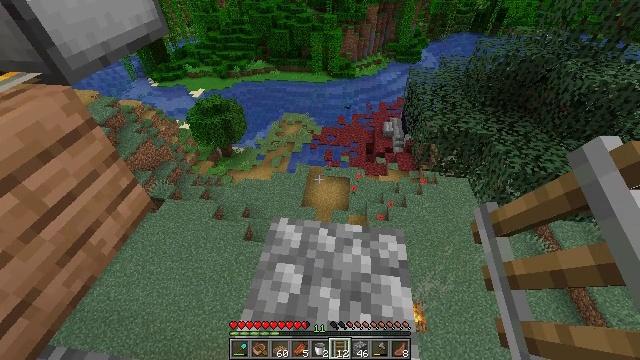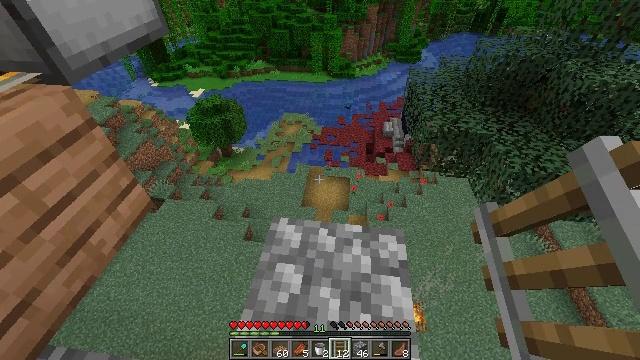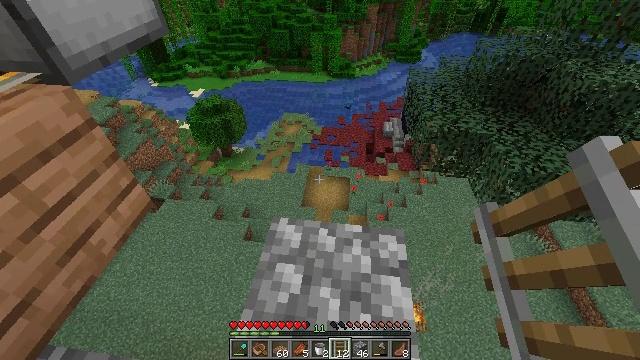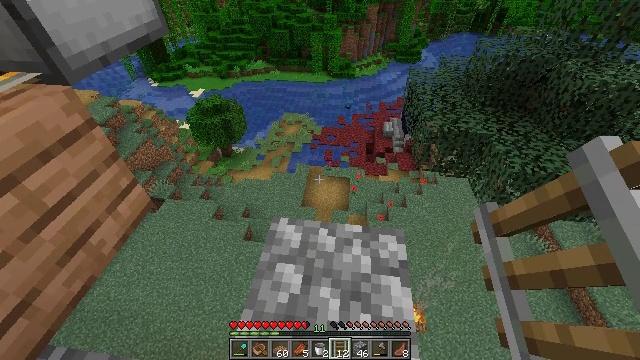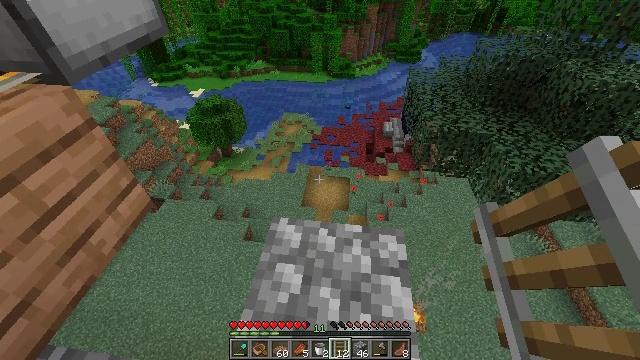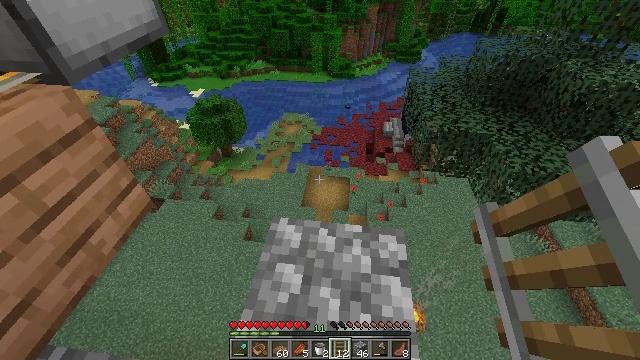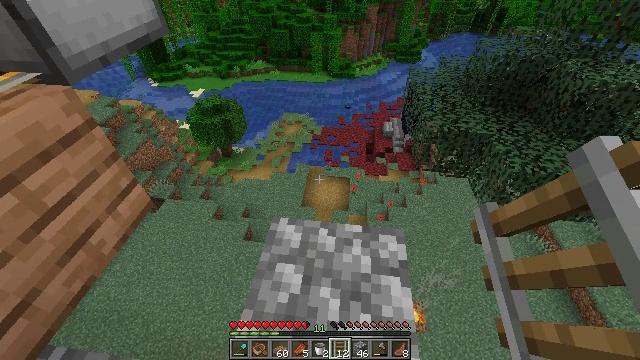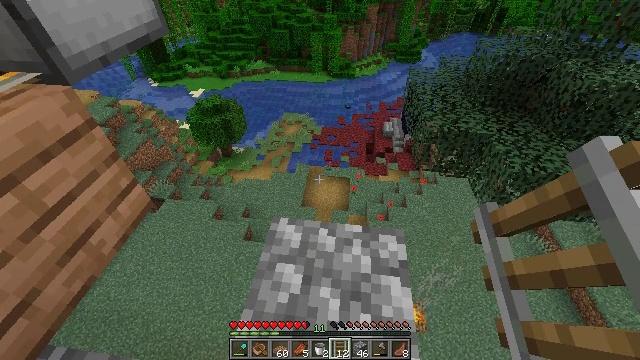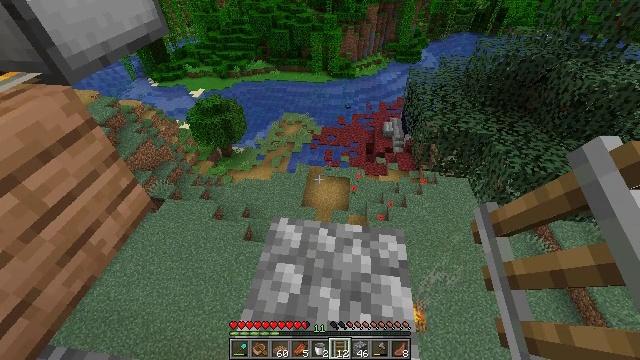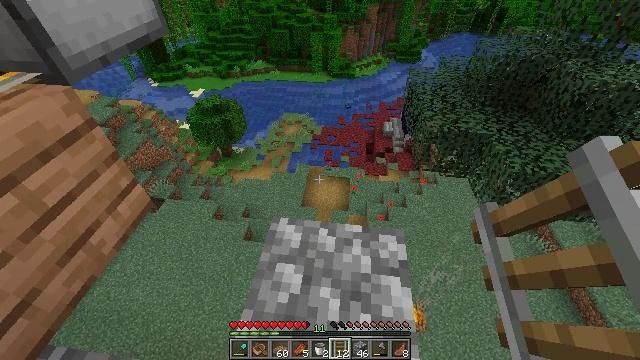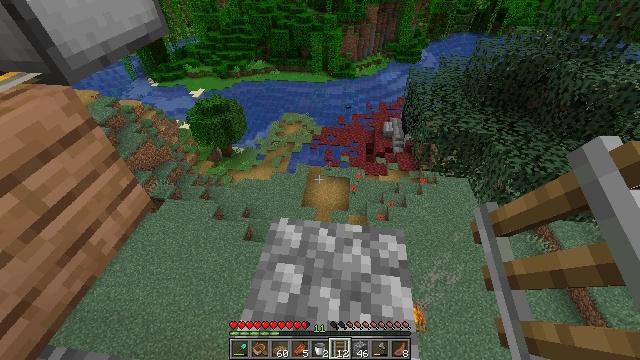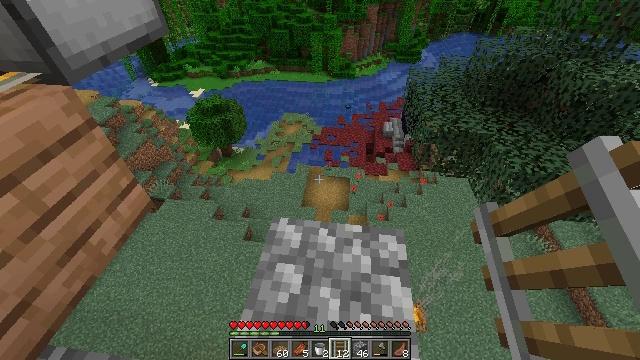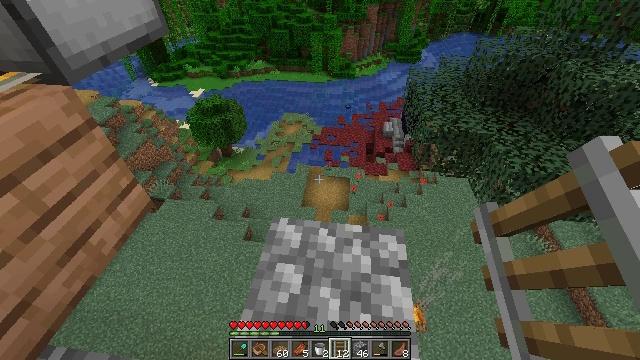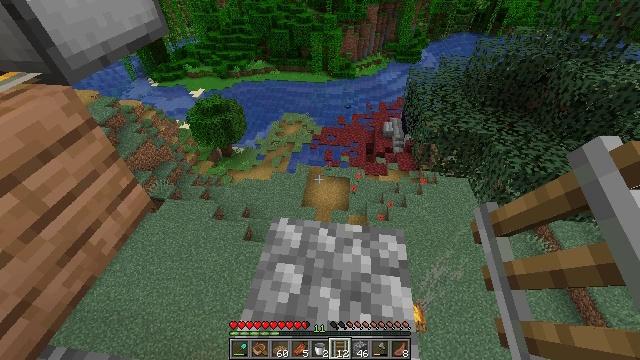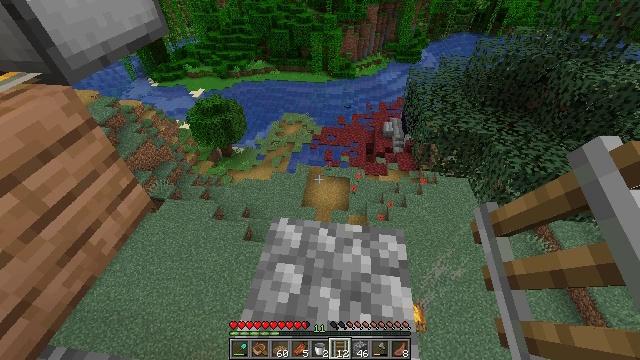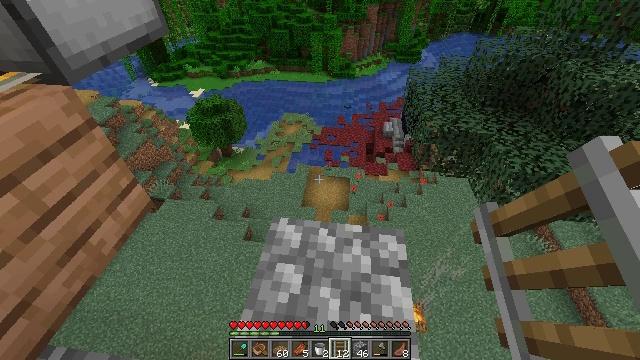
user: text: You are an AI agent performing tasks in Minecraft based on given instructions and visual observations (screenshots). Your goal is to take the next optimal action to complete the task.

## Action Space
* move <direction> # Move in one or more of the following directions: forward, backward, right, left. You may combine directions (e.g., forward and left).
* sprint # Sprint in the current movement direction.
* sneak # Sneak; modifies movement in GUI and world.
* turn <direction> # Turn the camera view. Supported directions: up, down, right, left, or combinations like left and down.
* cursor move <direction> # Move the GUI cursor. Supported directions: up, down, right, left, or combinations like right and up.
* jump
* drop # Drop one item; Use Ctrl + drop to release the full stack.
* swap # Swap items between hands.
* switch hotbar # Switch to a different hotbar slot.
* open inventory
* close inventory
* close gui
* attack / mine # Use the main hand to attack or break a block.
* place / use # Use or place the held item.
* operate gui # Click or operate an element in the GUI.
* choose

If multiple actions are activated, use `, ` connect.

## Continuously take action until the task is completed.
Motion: motion action
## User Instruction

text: Turn spruce planks into a spruce button.
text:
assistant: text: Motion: no_op
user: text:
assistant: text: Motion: no_op
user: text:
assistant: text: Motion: no_op
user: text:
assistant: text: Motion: no_op
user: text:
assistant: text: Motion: no_op
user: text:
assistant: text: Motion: no_op
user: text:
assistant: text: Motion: no_op
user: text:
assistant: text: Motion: no_op
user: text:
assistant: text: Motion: no_op
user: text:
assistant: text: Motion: no_op
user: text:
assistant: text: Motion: no_op
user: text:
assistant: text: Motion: no_op
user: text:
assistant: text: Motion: no_op
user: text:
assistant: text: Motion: no_op
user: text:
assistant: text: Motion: no_op
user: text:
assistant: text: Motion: no_op
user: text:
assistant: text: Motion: no_op
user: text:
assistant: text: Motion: no_op
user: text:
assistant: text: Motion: no_op
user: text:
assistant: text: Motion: no_op
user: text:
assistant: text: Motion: no_op
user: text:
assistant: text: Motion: no_op
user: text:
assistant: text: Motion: no_op
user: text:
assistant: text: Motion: no_op
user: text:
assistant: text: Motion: no_op
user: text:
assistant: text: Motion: no_op
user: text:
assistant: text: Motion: no_op
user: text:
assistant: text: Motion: no_op
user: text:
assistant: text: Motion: no_op
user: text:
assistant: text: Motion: no_op